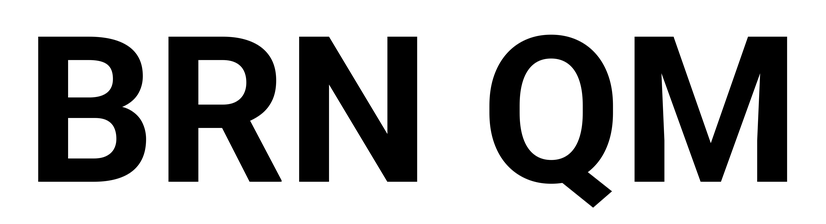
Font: Roboto_Bold